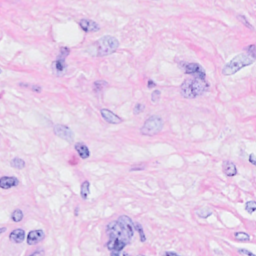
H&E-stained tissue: Breast